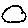
Label: circle